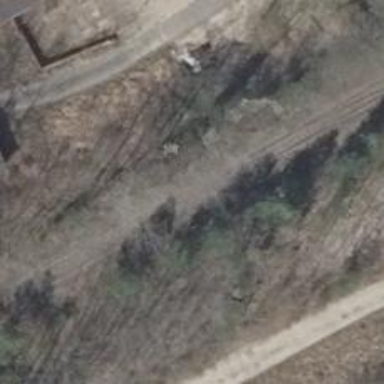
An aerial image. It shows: Abandoned railway.